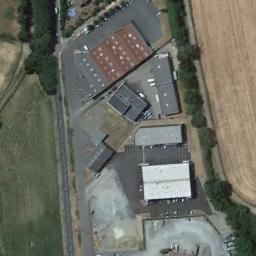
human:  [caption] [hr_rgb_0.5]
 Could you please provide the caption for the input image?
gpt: Houses and roads in an industrial area with green belts .

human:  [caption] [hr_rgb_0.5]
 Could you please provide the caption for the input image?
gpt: Industrial areas have different building sizes .

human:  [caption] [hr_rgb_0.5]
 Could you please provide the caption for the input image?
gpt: The industrial area with some workshops of different sizes and open areas is surrounded by a farmland .

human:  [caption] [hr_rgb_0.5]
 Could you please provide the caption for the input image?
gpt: There are many houses in the industrial area .

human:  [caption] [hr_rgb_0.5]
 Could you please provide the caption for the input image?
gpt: The industrial area between a yellow farmland and a green lawn .